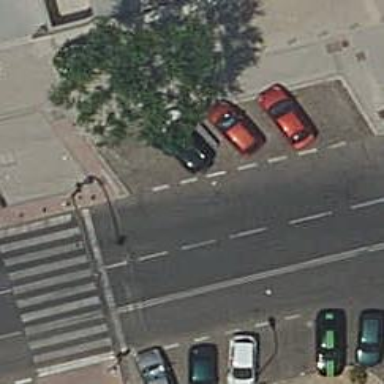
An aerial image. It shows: Taxi stand.